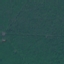
Land use / land cover class: Forest